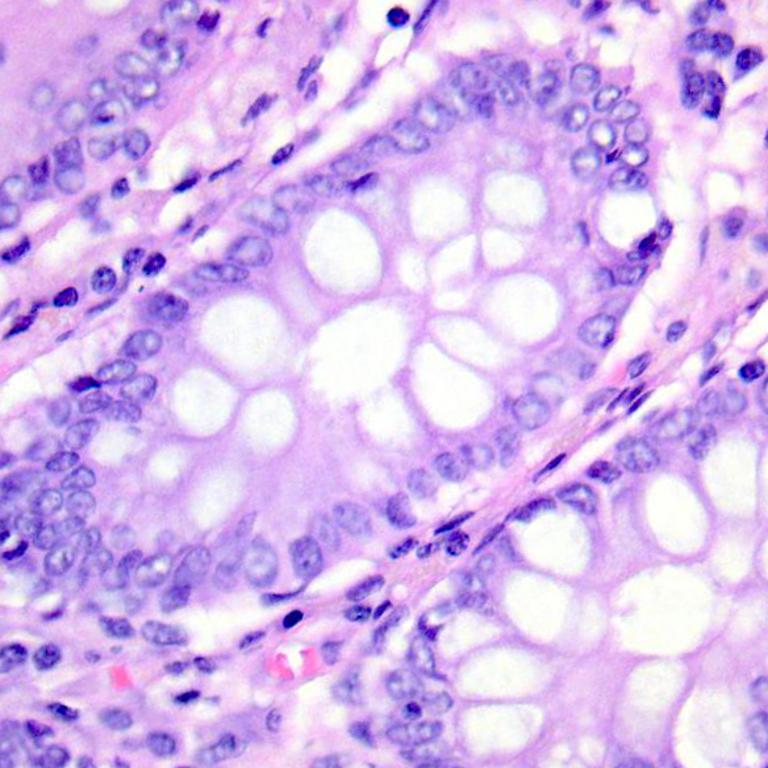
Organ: colon
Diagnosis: benign